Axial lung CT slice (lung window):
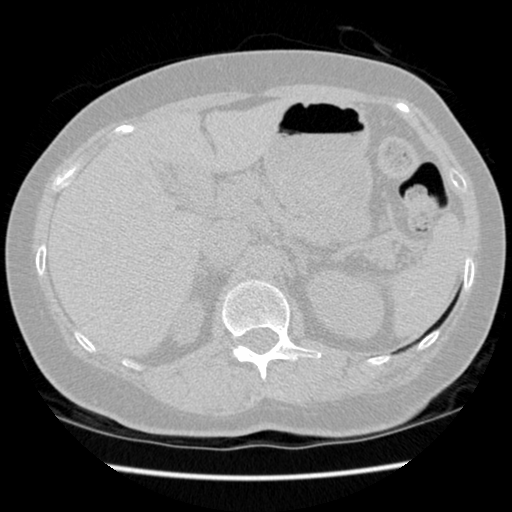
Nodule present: no